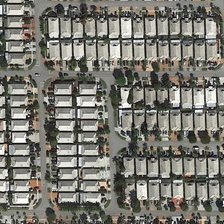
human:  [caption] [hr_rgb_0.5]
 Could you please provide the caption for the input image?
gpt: many gray white buildings and some green trees are in a dense residential area .

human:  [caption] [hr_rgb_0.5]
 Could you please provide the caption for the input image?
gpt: many gray white buildings and some green trees are in a dense residential area .

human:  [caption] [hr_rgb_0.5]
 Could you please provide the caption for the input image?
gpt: the road extending in all directions, automobile running in above is dusty ,barren and desolate .

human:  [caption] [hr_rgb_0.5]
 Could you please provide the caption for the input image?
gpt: the residential buildings on both sides of the road are neatly arranged .

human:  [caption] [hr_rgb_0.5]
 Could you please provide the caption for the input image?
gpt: the residential buildings on both sides of the road are neatly arranged .